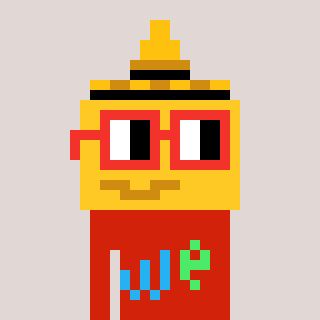
a pixel art character with square red glasses, a mustard-shaped head and a red-colored body on a warm background